Question: : Working with MediaWiki 1.19.1, Graphviz 2.28.0, Extension:GraphViz 0.9 on WAMP stack (Server 2008, Apache 2.4.2, MySQL 5.5.27, PHP 5.4.5). Everything is working great and as expected for the basic functionality of rendering a clickable image from a Graphviz diagram using the GraphViz extension in MediaWiki.
: The links in the image map are not added to the MediaWiki pagelinks table. I get why they aren't added but it becomes an issue if there is no way to follow the links back with the 'What links here' functionality.
: During the processing of the diagram in the GraphViz extension, I would like to use the generated .map file to then create a list of wikilinks to add on the page to get picked up by MediaWiki and added to the pagelinks table.
:
This GraphViz extension code:
'''
<graphviz border='frame' format='png'>
digraph example1 {
// define nodes
nodeHello [
label="I say Hello",
URL="Hello"
]
nodeWorld [
label="You say World!",
URL="World"
]
// link nodes
nodeHello -> nodeWorld!
}
</graphviz>
'''
Generates this image:

And this image map code in a corresponding .map file on the server:
'''
<map id="example1" name="example1">
<area shape="poly" id="node1" href="Hello" title="I say Hello" alt="" coords="164,29,161,22,151,15,137,10,118,7,97,5,77,7,58,10,43,15,34,22,31,29,34,37,43,43,58,49,77,52,97,53,118,52,137,49,151,43,161,37"/>
<area shape="poly" id="node2" href="World" title="You say World!" alt="" coords="190,125,186,118,172,111,152,106,126,103,97,101,69,103,43,106,22,111,9,118,5,125,9,133,22,139,43,145,69,148,97,149,126,148,152,145,172,139,186,133"/>
</map>
'''
From that image map file, I would like to be able to extract the href and title to build wikilinks like so:
'''
[[Hello|I say Hello]]
[[World|You say World!]]
'''
I'm guessing that since that .map file is essentially XML that I could just use XPATH to query the file, but that is just a guess. PHP is not my strongest area and I don't know the best approach to going about the XML/XPATH option or if that is even the best approach to pull that info from the file.
Once I got that collection/array of wikilinks from the .map file, I'm sure I can hack up the GraphViz.php extension file to add it to the contents of the page to get it added to the pagelinks table.
: I had a bit of an <URL> moment right as I submitted the question. I realized that since I had well formed data in the image map, that XPATH was probably the way to go. It was fairly trivial to be able to pull the data I needed, especially since I found that the map file contents was stilled stored in a local string variable.
'''
$xml = new SimpleXMLElement( $map );
foreach($xml->area as $item) {
$links .= "[[" . $item->attributes()->href . "|" . $item->attributes()->title . "]]";
}
'''
: See my accepted answer below.
Thanks for taking a look. I appreciate any assistance or direction you can offer.
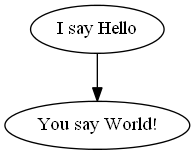
Answer: I finally worked through all of the issues and now have a fairly decent solution to render the graph nicely, provide a list of links, and register the links with wiki. My solution doesn't fully support all of the capabilities of the current GraphViz extension as it is written as there is functionality we do not need and I do not want to support. Here are the assumptions / limitations of this solution:
- - -
Here is what the output looks like:

Here are the changes that were made
Comment out this line:
'''
// We don't want to support wikilinks so don't replace them
//$timelinesrc = rewriteWikiUrls( $timelinesrc ); // if we use wiki-links we transform them to real urls
'''
Replace this block of code:
'''
// clean up map-name
$map = preg_replace( '#<ma(.*)>#', ' ', $map );
$map = str_replace( '</map>', '', $map );
if ( $renderer == 'mscgen' ) {
$mapbefore = $map;
$map = preg_replace( '/(\w+)\s([_:%#/\w]+)\s(\d+,\d+)\s(\d+,\d+)/',
'<area shape="$1" href="$2" title="$2" alt="$2" coords="$3,$4" />',
$map );
}
/* Procduce html
*/
if ( $wgGraphVizSettings->imageFormatting )
{
$txt = imageAtrributes( $args, $storagename, $map, $outputType, $wgUploadPath ); // if we want borders/position/...
} else {
$txt = '<map name="' . $storagename . '">' . $map . '</map>' .
'<img src="' . $wgUploadPath . '/graphviz/' . $storagename . '.' . $outputType . '"' .
' usemap="#' . $storagename . '" />';
}
'''
With this code:
'''
$intHtml = '';
$extHtml = '';
$badHtml = '';
// Wrap the map/area info with top level nodes and load into xml object
$xmlObj = new SimpleXMLElement( $map );
// What does map look like before we start working with it?
wfDebugLog( 'graphviz', 'map before: ' . $map . "
" );
// loop through each of the <area> nodes
foreach($xmlObj->area as $areaNode) {
wfDebugLog( 'graphviz', "areaNode: " . $areaNode->asXML() . "
" );
// Get the data from the XML attributes
$hrefValue = (string)$areaNode->attributes()->href;
$textValue = (string)$areaNode->attributes()->title;
wfDebugLog( 'graphviz', '$hrefValue before: ' . $hrefValue . "
" );
wfDebugLog( 'graphviz', '$textValue before: ' . $textValue . "
" );
// For the text fields, multiple spaces (" ") in the Graphviz source (label)
// turns into a regular space followed by encoded representations of
// non-breaking spaces (" &#xA0;&#xA0;") in the .map file which then turns
// into the following in the local variables: (" ").
// The following two options appear to convert/decode the characters
// appropriately. Leaving the lines commented out for now, as we have
// not seen a graph in the wild with multiple spaces in the label -
// just happened to stumble on the scenario.
// See http://www.php.net/manual/en/simplexmlelement.asxml.php
// and http://stackoverflow.com/questions/<PHONE>/how-can-i-preg-replace-special-character-like-pret-a-porter
//$textValue = iconv("UTF-8", "ASCII//TRANSLIT", $textValue);
//$textValue = html_entity_decode($textValue, ENT_NOQUOTES, 'UTF-8');
// Now we need to deal with the whitespace characters like tabs and newlines
// and also deal with them correctly to replace multiple occurences.
// Unfortunately, the
and values in the variable aren't actually
// tab or newline characters but literal characters '' + 't' or '' + 'n'.
// So the normally recommended regex '/\s+/u' to replace the whitespace
// characters does not work.
// See http://stackoverflow.com/questions/<PHONE>/preg-replace-n-in-string
$hrefValue = preg_replace("/( |\\n|\\t)+/", ' ', $hrefValue);
$textValue = preg_replace("/( |\\n|\\t)+/", ' ', $textValue);
// check to see if the url matches any of the
// allowed protocols for external links
if ( preg_match( '/^(?:' . wfUrlProtocols() . ')/', $hrefValue ) ) {
// external link
$parser->mOutput->addExternalLink( $hrefValue );
$extHtml .= Linker::makeExternalLink( $hrefValue, $textValue ) . ', ';
}
else {
$first = substr( $hrefValue, 0, 1 );
if ( $first == '\' || $first == '[' || $first == '/' ) {
// potential UNC path, wikilink, absolute or relative path
$hrefValue = '#InvalidLink';
$badHtml .= Linker::makeExternalLink( $hrefValue, $textValue ) . ', ';
$textValue = 'Invalid link. Check Graphviz source.';
}
else {
$title = Title::newFromText( $hrefValue );
if ( is_null( $title ) ) {
// invalid link
$hrefValue = '#InvalidLink';
$badHtml .= Linker::makeExternalLink( $hrefValue, $textValue ) . ', ';
$textValue = 'Invalid link. Check Graphviz source.';
}
else {
// internal link
$parser->mOutput->addLink( $title );
$intHtml .= Linker::link( $title, $textValue ) . ', ';
$hrefValue = $title->getFullURL();
}
}
}
$areaNode->attributes()->href = $hrefValue;
$areaNode->attributes()->title = $textValue;
}
$map = $xmlObj->asXML();
// The contents of $map, which is now XML, gets embedded
// in the HTML sent to the browser so we need to strip
// the XML version tag and we also strip the <map> because
// it will get replaced with a new one with the correct name.
$map = str_replace( '<?xml version="1.0"?>', '', $map );
$map = preg_replace( '#<ma(.*)>#', ' ', $map );
$map = str_replace( '</map>', '', $map );
// Let's see what it looks like now that we are done with it.
wfDebugLog( 'graphviz', 'map after: ' . $map . "
" );
$txt = '' .
'<table style="background-color:#f9f9f9;border:1px solid #ddd;">' .
'<tr>' .
'<td style="border:1px solid #ddd;text-align:center;">' .
'<map name="' . $storagename . '">' . $map . '</map>' .
'<img src="' . $wgUploadPath . '/graphviz/' . $storagename . '.' . $outputType . '"' . ' usemap="#' . $storagename . '" />' .
'</td>' .
'</tr>' .
'<tr>' .
'<td style="font:10px verdana;">' .
'This Graphviz diagram links to the following pages:' .
'<br /><strong>Internal</strong>: ' . ( $intHtml != '' ? rtrim( $intHtml, ' ,' ) : '<em>none</em>' ) .
'<br /><strong>External</strong>: ' . ( $extHtml != '' ? rtrim( $extHtml, ' ,' ) : '<em>none</em>' ) .
( $badHtml != '' ? '<br /><strong>Invalid</strong>: ' . rtrim($badHtml, ' ,') .
'<br /><em>Tip: Do not use wikilinks ([]), UNC paths (\) or relative links (/) when creating links in Graphviz diagrams.</em>' : '' ) .
'</td>' .
'</tr>' .
'</table>';
'''
Possible enhancements:
-